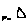
Label: triangle